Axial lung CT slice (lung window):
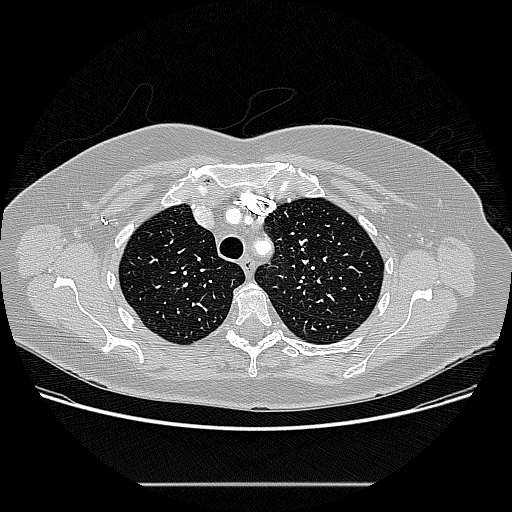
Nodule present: no